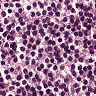
Metastatic tissue present: no